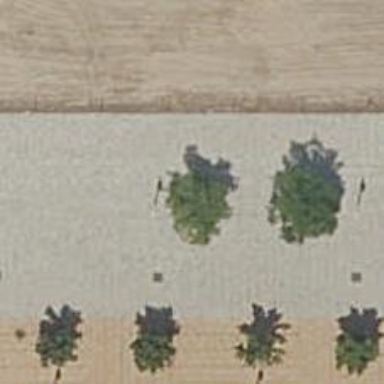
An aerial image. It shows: Row of trees in natural setting.